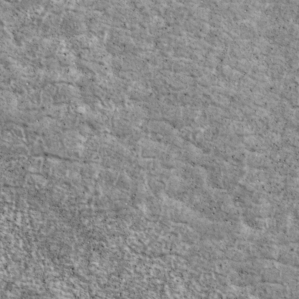
Label: non_frost